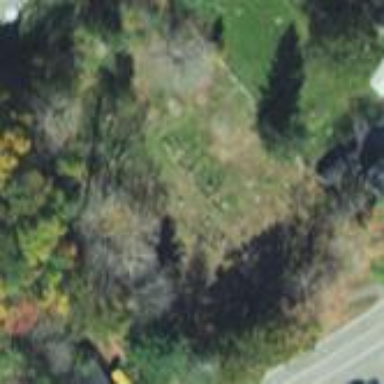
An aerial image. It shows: Cemetery.